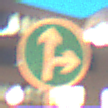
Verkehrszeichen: VorgeschriebeneFahrtrichtungGeradeausOderRechts
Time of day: Night
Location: Outdoor (Urban)
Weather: PartlyCloudy
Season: NotSpecified
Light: Artificial